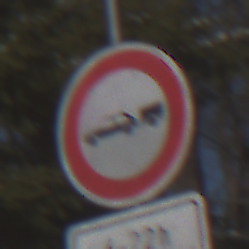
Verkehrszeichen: VerbotPersonenkraftwagenMitAnhaenger
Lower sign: ZeitangabenMitBeschraenkungAufWochentage4
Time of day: MorningAfternoon
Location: Outdoor (Special)
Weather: Clear
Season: Winter
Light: Natural